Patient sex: M
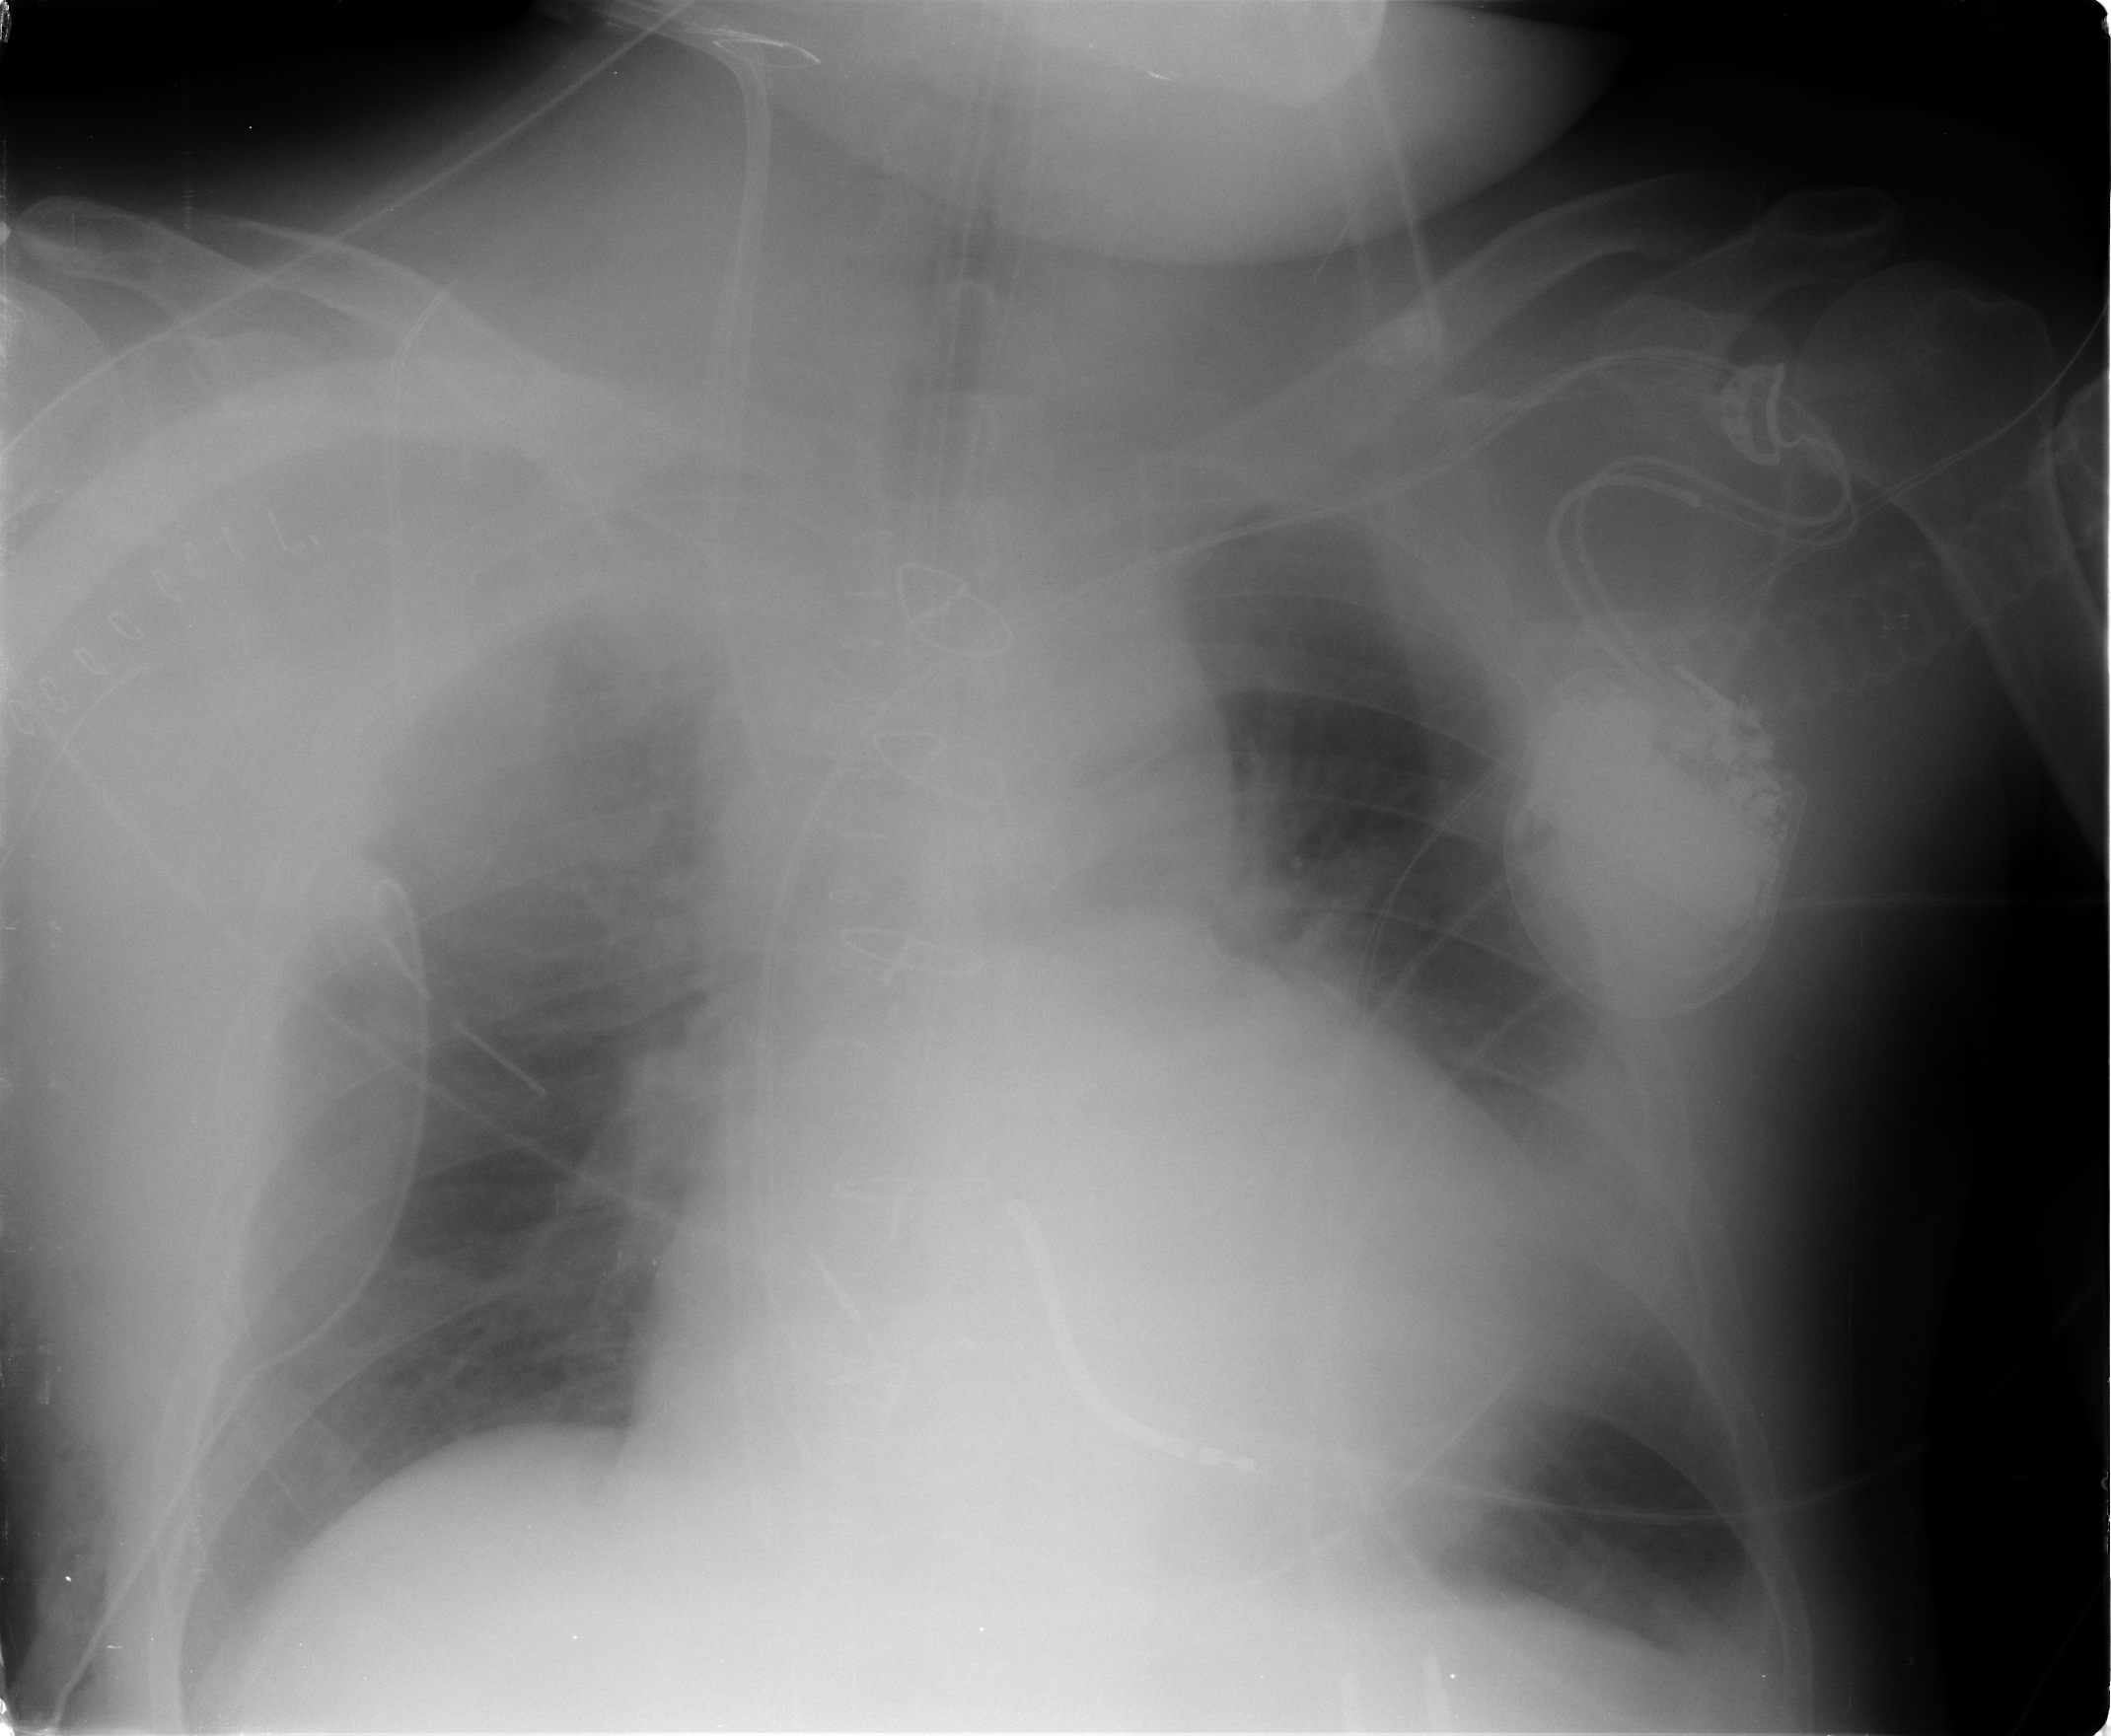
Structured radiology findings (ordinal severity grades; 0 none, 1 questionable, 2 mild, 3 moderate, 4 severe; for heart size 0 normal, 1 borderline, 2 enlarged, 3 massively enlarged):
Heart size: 2
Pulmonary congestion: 0
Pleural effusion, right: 2
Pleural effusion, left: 1
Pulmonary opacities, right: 0
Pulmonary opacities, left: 0
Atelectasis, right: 2
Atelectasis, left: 0